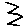
Label: zigzag